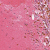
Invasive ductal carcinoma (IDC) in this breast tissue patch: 0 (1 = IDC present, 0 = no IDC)